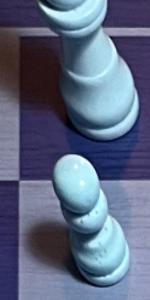
Label: Pawn_White